Field crop: maize
Growth stage: 1
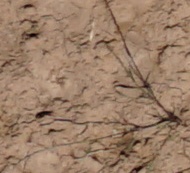
Species: lolium